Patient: sex F, age 62
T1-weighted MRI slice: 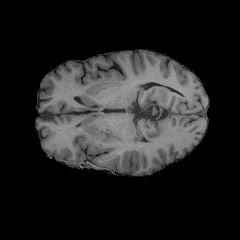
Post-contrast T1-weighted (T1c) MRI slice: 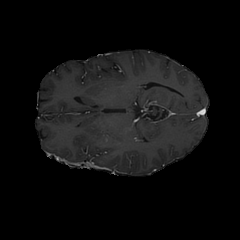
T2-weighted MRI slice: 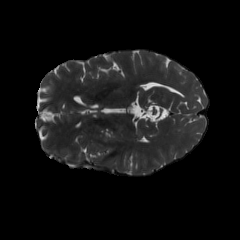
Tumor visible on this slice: yes
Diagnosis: Glioblastoma, IDH-wildtype
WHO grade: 4